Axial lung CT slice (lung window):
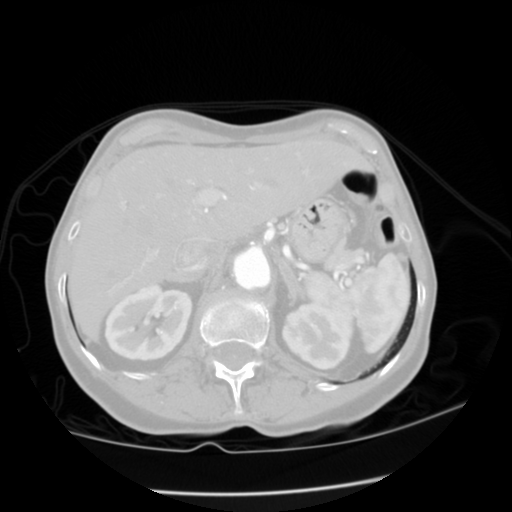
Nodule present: no